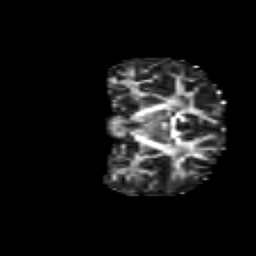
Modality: FA
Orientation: coronal
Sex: male
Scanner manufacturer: siemens
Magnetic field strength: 3 T
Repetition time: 5 s
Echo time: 0.071 s